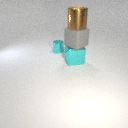
large cyan metal cube below large gray rubber cube